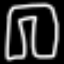
Label: pants